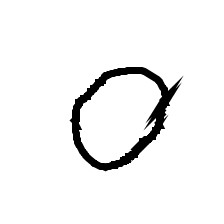
Shape: circle